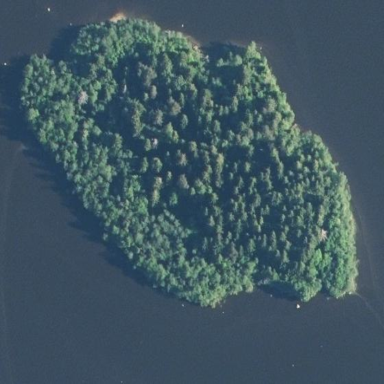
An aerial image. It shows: Islet covered with woodland.